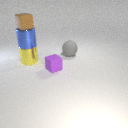
small purple rubber cube to the left of large gray rubber sphere